Field crop: tomato
Growth stage: 2
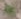
Species: solanum